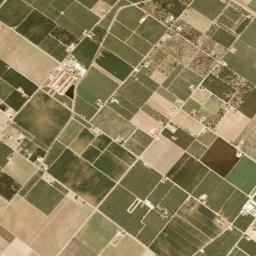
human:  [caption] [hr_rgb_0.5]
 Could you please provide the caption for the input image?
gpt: Many dense, neatly arranged dark green, light green, Khaki and brown mixed rectangular farmland of different sizes .

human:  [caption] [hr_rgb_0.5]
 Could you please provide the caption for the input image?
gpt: There are some light green and bare rectangular farmland .

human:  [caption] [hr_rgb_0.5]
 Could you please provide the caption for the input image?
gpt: There are many neat rows of rectangular farmlands .

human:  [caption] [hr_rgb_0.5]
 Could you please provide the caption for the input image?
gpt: Lots of rectangular farmlands of different colors and sizes are arranged in neat rows and some houses are surrounded by these farmlands .

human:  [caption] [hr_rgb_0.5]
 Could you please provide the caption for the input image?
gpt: There are many green rectangular farmlands and yellow ones .